Question: I have a string value (i.e.: numbers 1, 2, 3, ...) and I should display those on the top right corner of my ImageView.
How can I do that in android?
I have attached an image below in which I show arrows: I want something like that to display over my ImageView?

Please anyone can help me out?
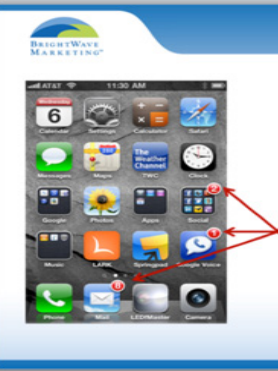
Answer: try this : create 'layout.xml'
'''
<?xml version="1.0" encoding="utf-8"?>
<RelativeLayout xmlns:android="http://schemas.android.com/apk/res/android"
android:id="@+id/main_widget"
android:layout_width="wrap_content"
android:layout_height="wrap_content"
android:layout_gravity="center_horizontal"
android:layout_marginTop="20dip"
android:focusable="true" >
<ImageView
android:id="@+id/icon"
android:layout_width="60dip"
android:layout_height="60dip"
android:layout_marginTop="8dp"
android:background="@drawable/logo"
android:contentDescription="image"
android:scaleType="center" />
<TextView
android:id="@+id/txt_count"
android:layout_width="wrap_content"
android:layout_height="wrap_content"
android:layout_marginLeft="-10dip"
android:layout_toRightOf="@+id/icon"
android:background="@drawable/badge_count2"
android:contentDescription="badge"
android:gravity="center"
android:text="1"
android:textColor="@color/White"
android:textStyle="bold"
android:visibility="visible" />
</RelativeLayout>
'''
And create 'drawableadge_count2.xml' for rectangle
'''
<shape xmlns:android="http://schemas.android.com/apk/res/android"
android:shape="rectangle" >
<solid android:color="@color/red" >
</solid>
<stroke
android:width="2dp"
android:color="#FFFFFF" >
</stroke>
<padding
android:bottom="2dp"
android:left="7dp"
android:right="7dp"
android:top="3dp" />
<corners android:radius="10dp" >
</corners>
'''
And create 'values\color.xml' and add:
'''
<color name="red">#e50822</color>
'''

try to create 'drawableadge_count2.xml' for circle
'''
<shape xmlns:android="http://schemas.android.com/apk/res/android"
android:innerRadius="0dp"
android:shape="ring"
android:thicknessRatio="1.9"
android:useLevel="false" >
<solid android:color="@color/red" />
<stroke
android:width="2dp"
android:color="#FFFFFF" />
</shape>
'''